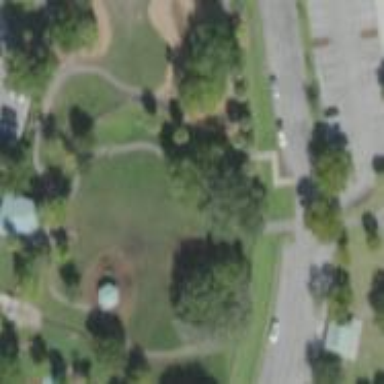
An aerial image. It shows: Dog park for leisure land.